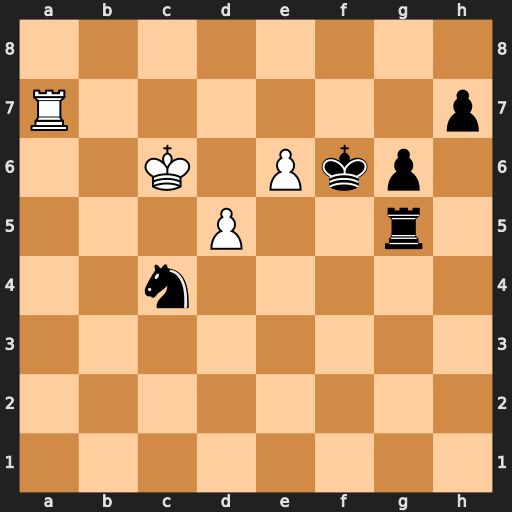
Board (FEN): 8/R6p/2K1Pkp1/3P2r1/2n5/8/8/8
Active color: w
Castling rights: -
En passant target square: -
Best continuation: Rf7+ Ke5 e7